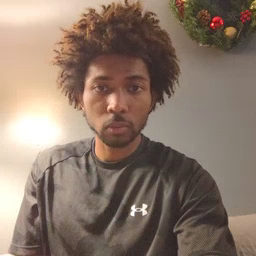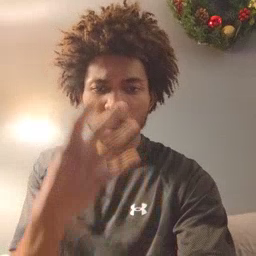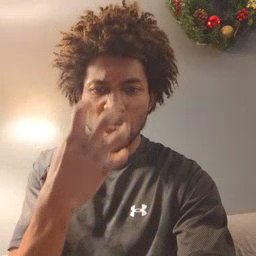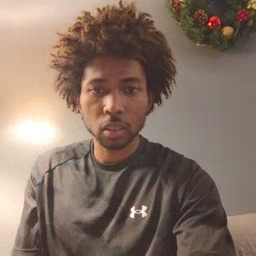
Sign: mad